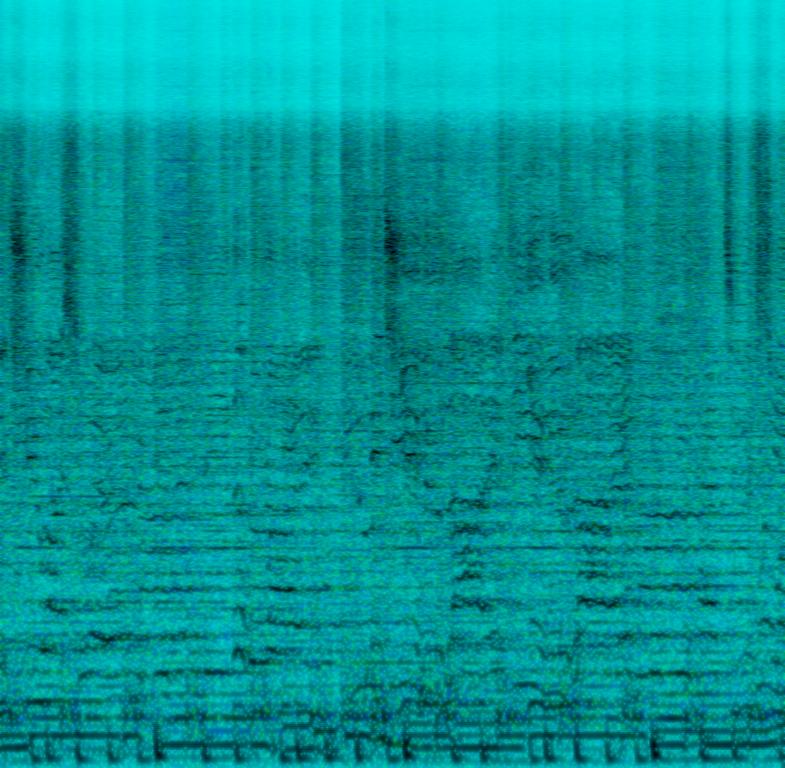
The Rock song features a passionate male vocal, layered with harmonizing background male vocals, singing over electric rhythm guitar chords spread widely in the stereo image, thin snare, energetic crash, groovy bass, shimmering hi hats and punchy kick hits. The drums are very reverberant, which is probably the reason why they sound softer. It sounds addictive, thanks to those harmonizing vocals, and energetic overall.